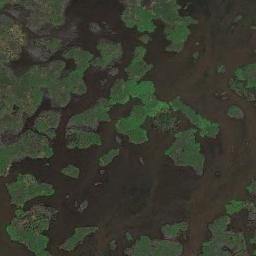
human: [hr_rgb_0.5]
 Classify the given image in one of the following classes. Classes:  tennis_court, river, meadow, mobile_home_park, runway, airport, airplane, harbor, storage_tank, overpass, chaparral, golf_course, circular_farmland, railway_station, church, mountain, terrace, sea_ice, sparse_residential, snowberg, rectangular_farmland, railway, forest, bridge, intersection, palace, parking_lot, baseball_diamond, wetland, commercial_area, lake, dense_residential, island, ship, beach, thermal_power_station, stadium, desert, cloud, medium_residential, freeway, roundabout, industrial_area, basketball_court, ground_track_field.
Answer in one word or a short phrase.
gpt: wetland